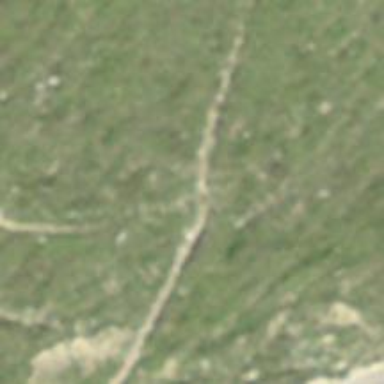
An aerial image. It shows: Path on the ground with track type of grade 3.